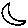
Label: moon